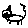
Label: cat